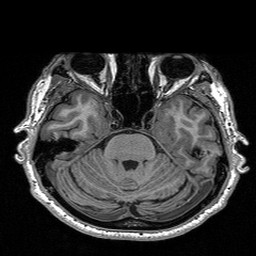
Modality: T1w
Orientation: coronal
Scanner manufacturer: siemens
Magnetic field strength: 3 T